Field crop: maize
Growth stage: 1
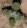
Species: chenopodium